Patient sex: F
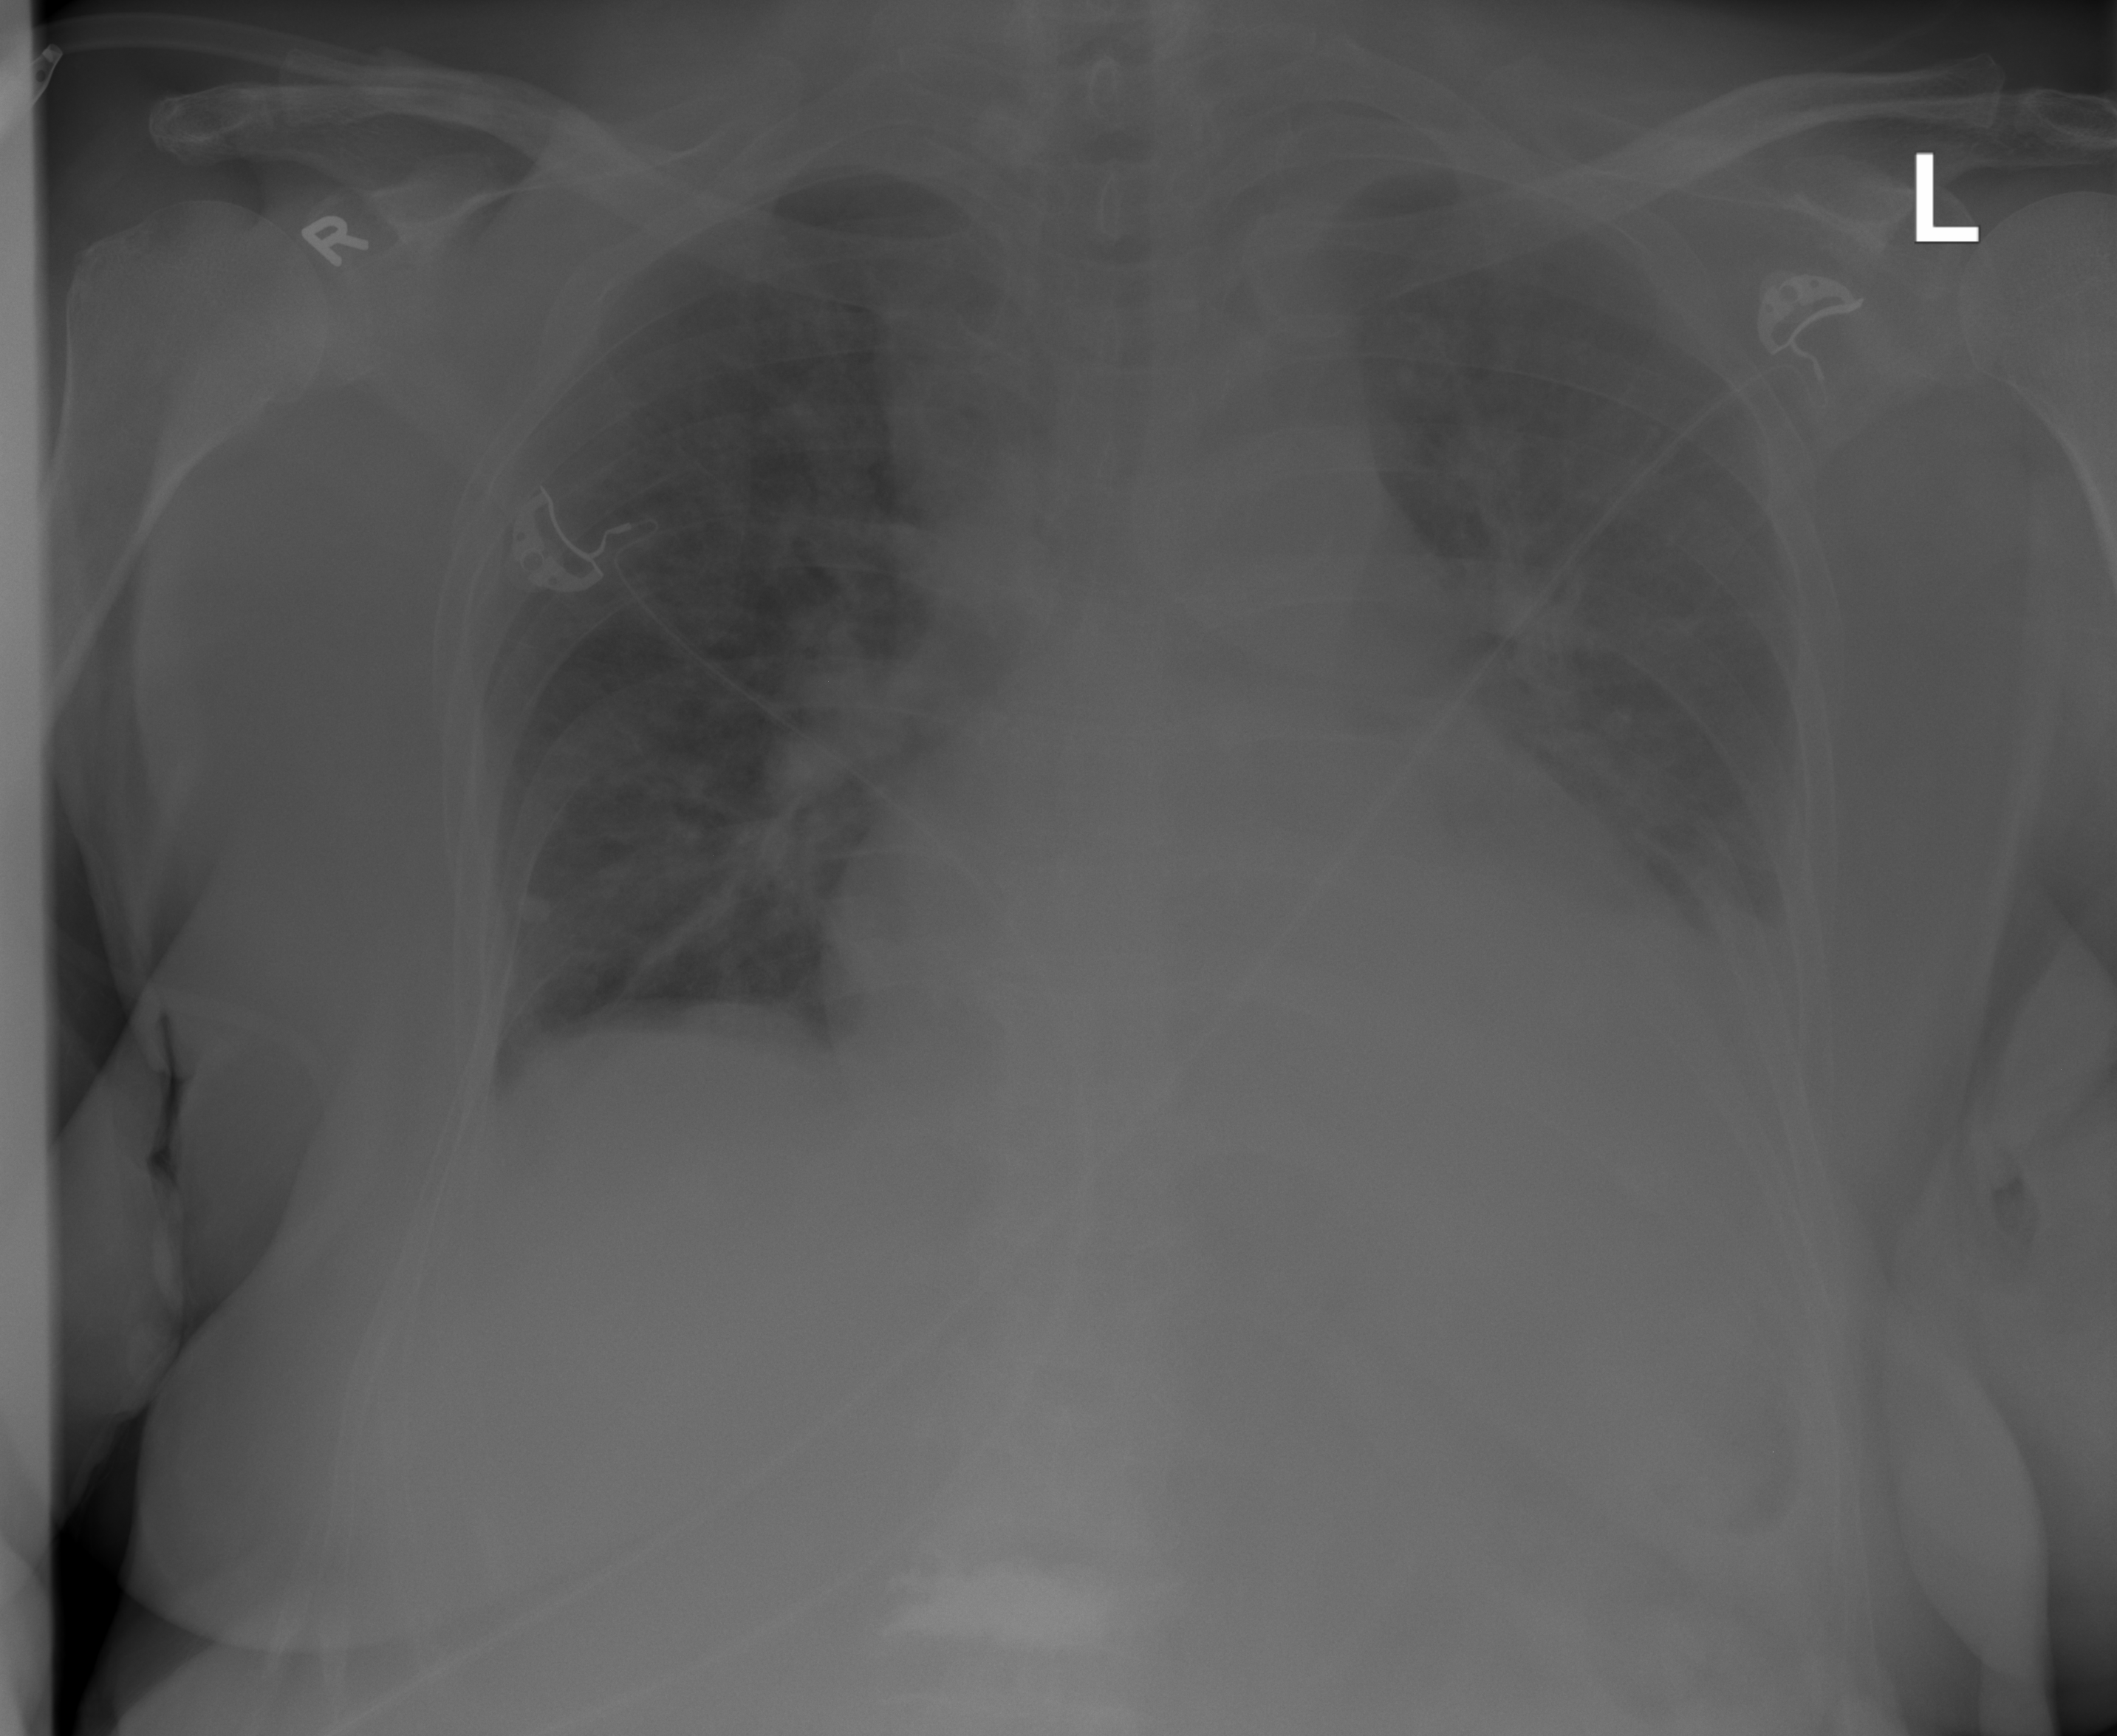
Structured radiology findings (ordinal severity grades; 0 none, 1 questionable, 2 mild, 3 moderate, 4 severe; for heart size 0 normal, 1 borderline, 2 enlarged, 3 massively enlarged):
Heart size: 2
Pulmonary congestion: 2
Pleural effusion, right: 0
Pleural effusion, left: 2
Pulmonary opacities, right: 1
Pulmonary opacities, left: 1
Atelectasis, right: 2
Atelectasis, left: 1